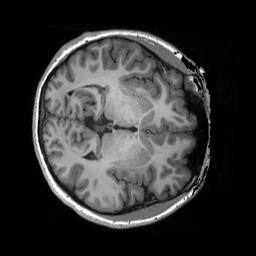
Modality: T1w
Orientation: axial
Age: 20